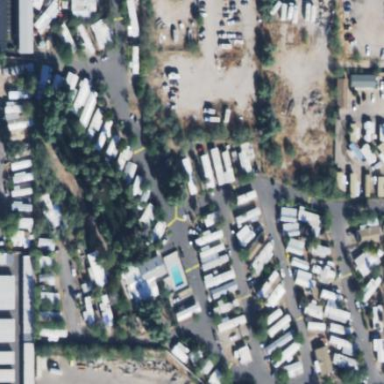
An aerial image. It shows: Residential area designated as trailer park.